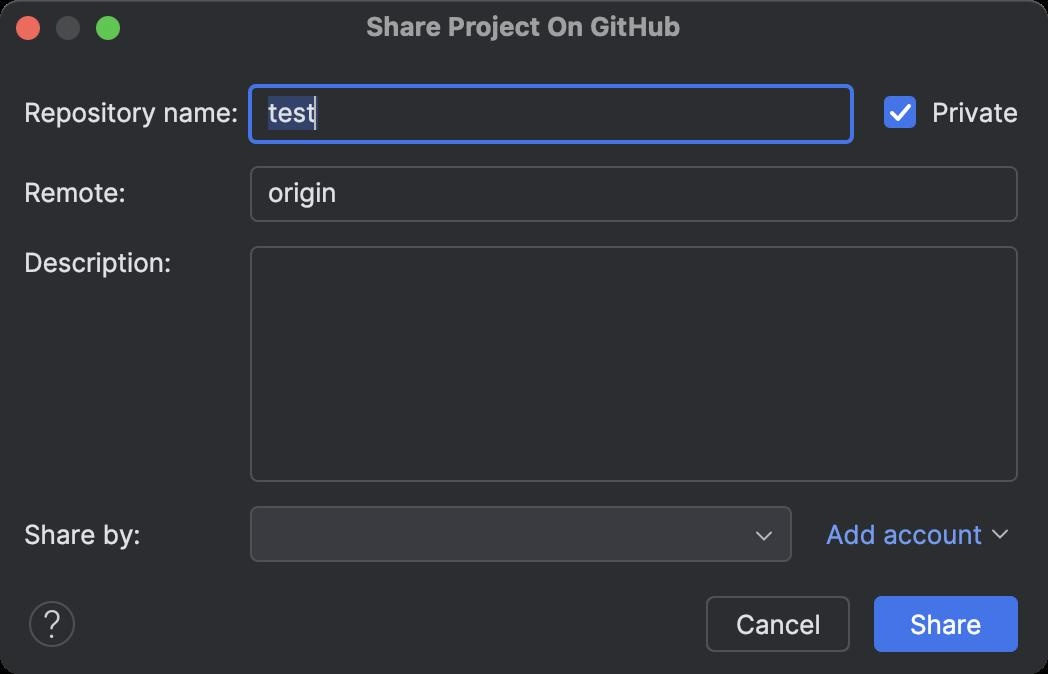
Accessibility tree:
{"name": "Share_Project_On_GitHub", "role": "AXWindow", "description": null, "role_description": "standard window", "value": null, "position": "620.00;436.00", "size": "524;337", "children": [{"name": null, "role": "AXStaticText", "description": "Repository name:", "role_description": "text", "value": "Repository name:", "position": "12.00;48.00", "size": "107;17", "children": []}, {"name": null, "role": "AXTextField", "description": "Repository name:", "role_description": "text field", "value": "test", "position": "122.00;40.00", "size": "307;34", "children": []}, {"name": null, "role": "AXCheckBox", "description": "Private", "role_description": "checkbox", "value": 1, "position": "438.00;44.00", "size": "71;25", "children": []}, {"name": null, "role": "AXStaticText", "description": "Remote:", "role_description": "text", "value": "Remote:", "position": "12.00;88.00", "size": "51;17", "children": []}, {"name": null, "role": "AXTextField", "description": "Remote:", "role_description": "text field", "value": "origin", "position": "122.00;80.00", "size": "390;34", "children": []}, {"name": null, "role": "AXStaticText", "description": "Description:", "role_description": "text", "value": "Description:", "position": "12.00;123.00", "size": "74;17", "children": []}, {"name": null, "role": "AXScrollArea", "description": null, "role_description": "scroll area", "value": 0, "position": "123.00;121.00", "size": "388;122", "children": [{"name": null, "role": "AXTextField", "description": null, "role_description": "text field", "value": "", "position": "126.00;124.00", "size": "382;116", "children": []}, {"name": null, "role": "AXScrollBar", "description": null, "role_description": "scroll bar", "value": 0, "position": "-620.00;-436.00", "size": "0;0", "children": []}, {"name": null, "role": "AXScrollBar", "description": null, "role_description": "scroll bar", "value": 0, "position": "-620.00;-436.00", "size": "0;0", "children": []}]}, {"name": null, "role": "AXStaticText", "description": "Share by:", "role_description": "text", "value": "Share by:", "position": "12.00;259.00", "size": "58;17", "children": []}, {"name": null, "role": "AXPopUpButton", "description": "Share by:", "role_description": "pop up button", "value": null, "position": "122.00;250.00", "size": "277;34", "children": [{"name": null, "role": "AXPopUpButton", "description": null, "role_description": "pop up button", "value": null, "position": "-620.00;-436.00", "size": "0;0", "children": [{"name": null, "role": "AXMenuItem", "description": null, "role_description": "menu item", "value": null, "position": "-620.00;-436.00", "size": "0;0", "children": [{"name": null, "role": "AXList", "description": "list", "role_description": "list", "value": 0, "position": "-620.00;-436.00", "size": "0;0", "children": []}, {"name": null, "role": "AXScrollBar", "description": null, "role_description": "scroll bar", "value": 0, "position": "-620.00;-436.00", "size": "0;0", "children": []}]}]}]}, {"name": null, "role": "AXLink", "description": "Add account", "role_description": "link", "value": null, "position": "412.00;259.00", "size": "97;17", "children": []}, {"name": null, "role": "AXScrollArea", "description": null, "role_description": "scroll area", "value": 0, "position": "-620.00;-436.00", "size": "0;0", "children": [{"name": null, "role": "AXStaticText", "description": "", "role_description": "text", "value": "", "position": "-620.00;-436.00", "size": "0;0", "children": []}, {"name": null, "role": "AXScrollBar", "description": null, "role_description": "scroll bar", "value": 0, "position": "-620.00;-436.00", "size": "0;0", "children": []}, {"name": null, "role": "AXScrollBar", "description": null, "role_description": "scroll bar", "value": 0, "position": "-620.00;-436.00", "size": "0;0", "children": []}]}, {"name": null, "role": "AXButton", "description": "Help", "role_description": "button", "value": null, "position": "12.00;295.00", "size": "28;34", "children": []}, {"name": null, "role": "AXButton", "description": "Cancel", "role_description": "button", "value": null, "position": "350.00;295.00", "size": "78;34", "children": []}, {"name": null, "role": "AXButton", "description": "Share", "role_description": "button", "value": null, "position": "434.00;295.00", "size": "78;34", "children": []}, {"name": null, "role": "AXButton", "description": null, "role_description": "close button", "value": null, "position": "7.00;6.00", "size": "14;16", "children": []}, {"name": null, "role": "AXButton", "description": null, "role_description": "zoom button", "value": null, "position": "47.00;6.00", "size": "14;16", "children": [{"name": null, "role": "AXGroup", "description": null, "role_description": "group", "value": null, "position": "47.00;6.00", "size": "14;16", "children": []}]}, {"name": null, "role": "AXButton", "description": null, "role_description": "minimize button", "value": null, "position": "27.00;6.00", "size": "14;16", "children": []}, {"name": null, "role": "AXStaticText", "description": null, "role_description": "text", "value": "Share Project On GitHub", "position": "181.00;5.00", "size": "162;16", "children": []}]}